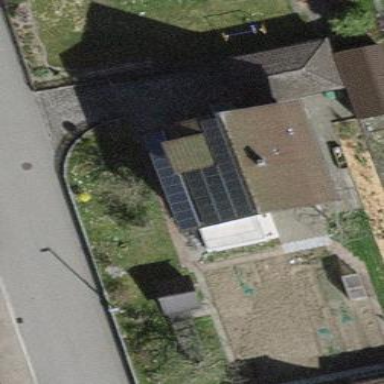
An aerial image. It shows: Detached building.